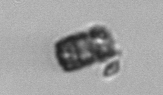
Label: Paralia_sulcata